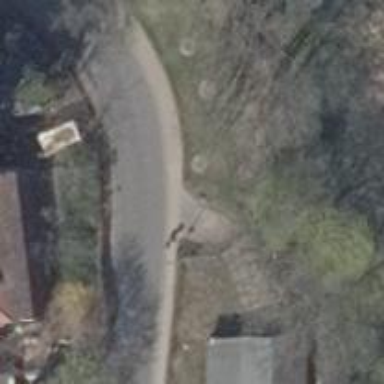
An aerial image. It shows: Concrete driveway.